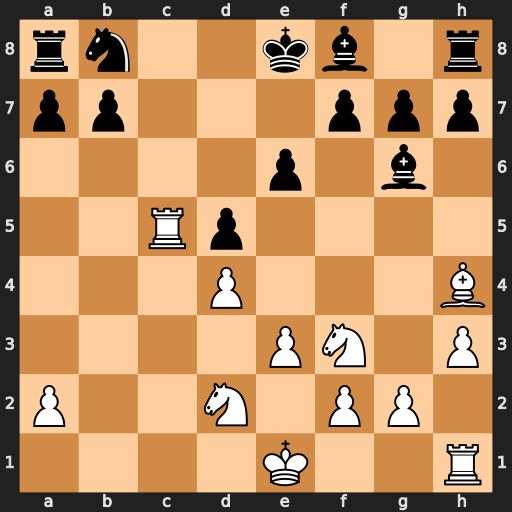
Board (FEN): rn2kb1r/pp3ppp/4p1b1/2Rp4/3P3B/4PN1P/P2N1PP1/4K2R
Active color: w
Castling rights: Kkq
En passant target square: -
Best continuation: Rc8+ Kd7 Rd8+ Kc7 Be7 Bxe7 Rxh8